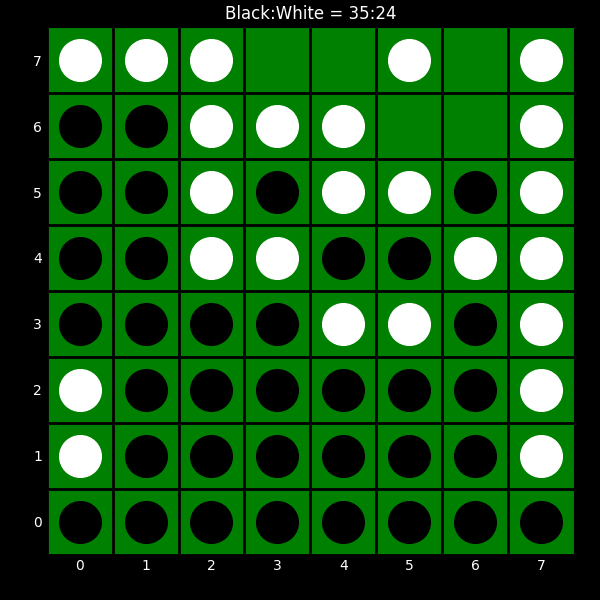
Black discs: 35
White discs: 24